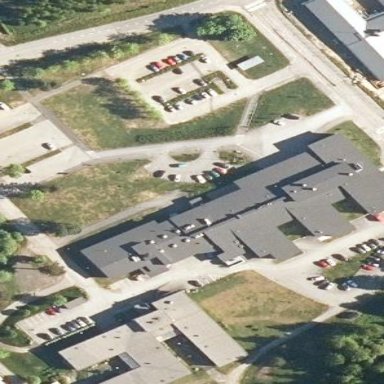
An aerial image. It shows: Hospital providing healthcare services.